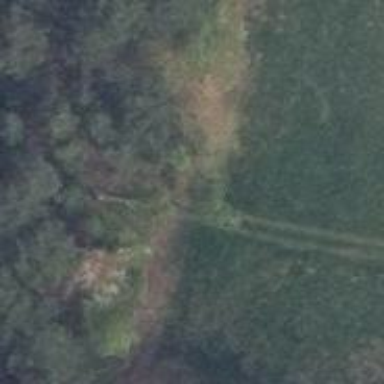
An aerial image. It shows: Grassy track with grade5 tracktype.